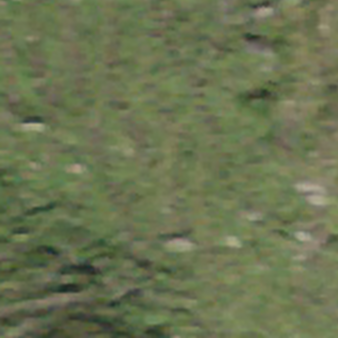
Label: other